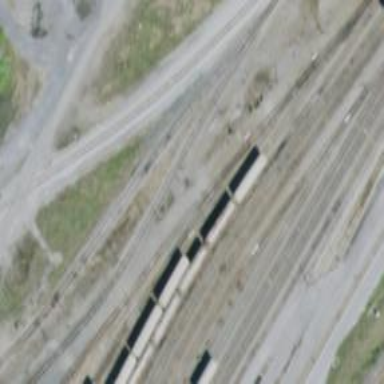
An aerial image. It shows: Railway siding for service.